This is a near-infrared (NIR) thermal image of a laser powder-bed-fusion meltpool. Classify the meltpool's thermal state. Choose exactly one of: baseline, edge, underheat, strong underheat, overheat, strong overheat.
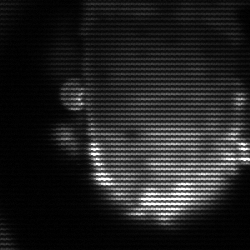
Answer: baseline